Aerial crown-view tile of a tropical tree (Barro Colorado Island, Panama), acquired 20250616:
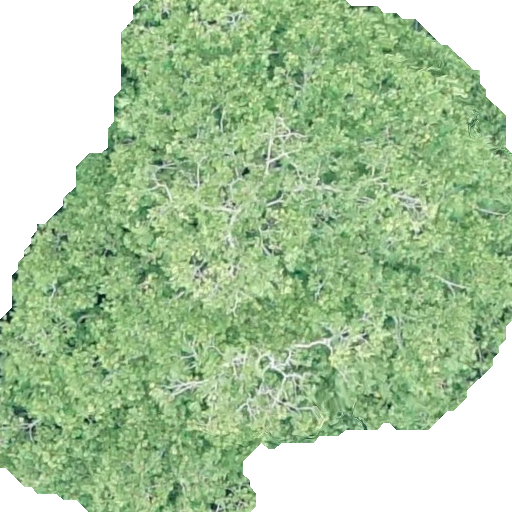
Species: Dipteryx oleifera
GBIF accepted scientific name: Dipteryx oleifera
Crown area: 314.865 m²